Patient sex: M
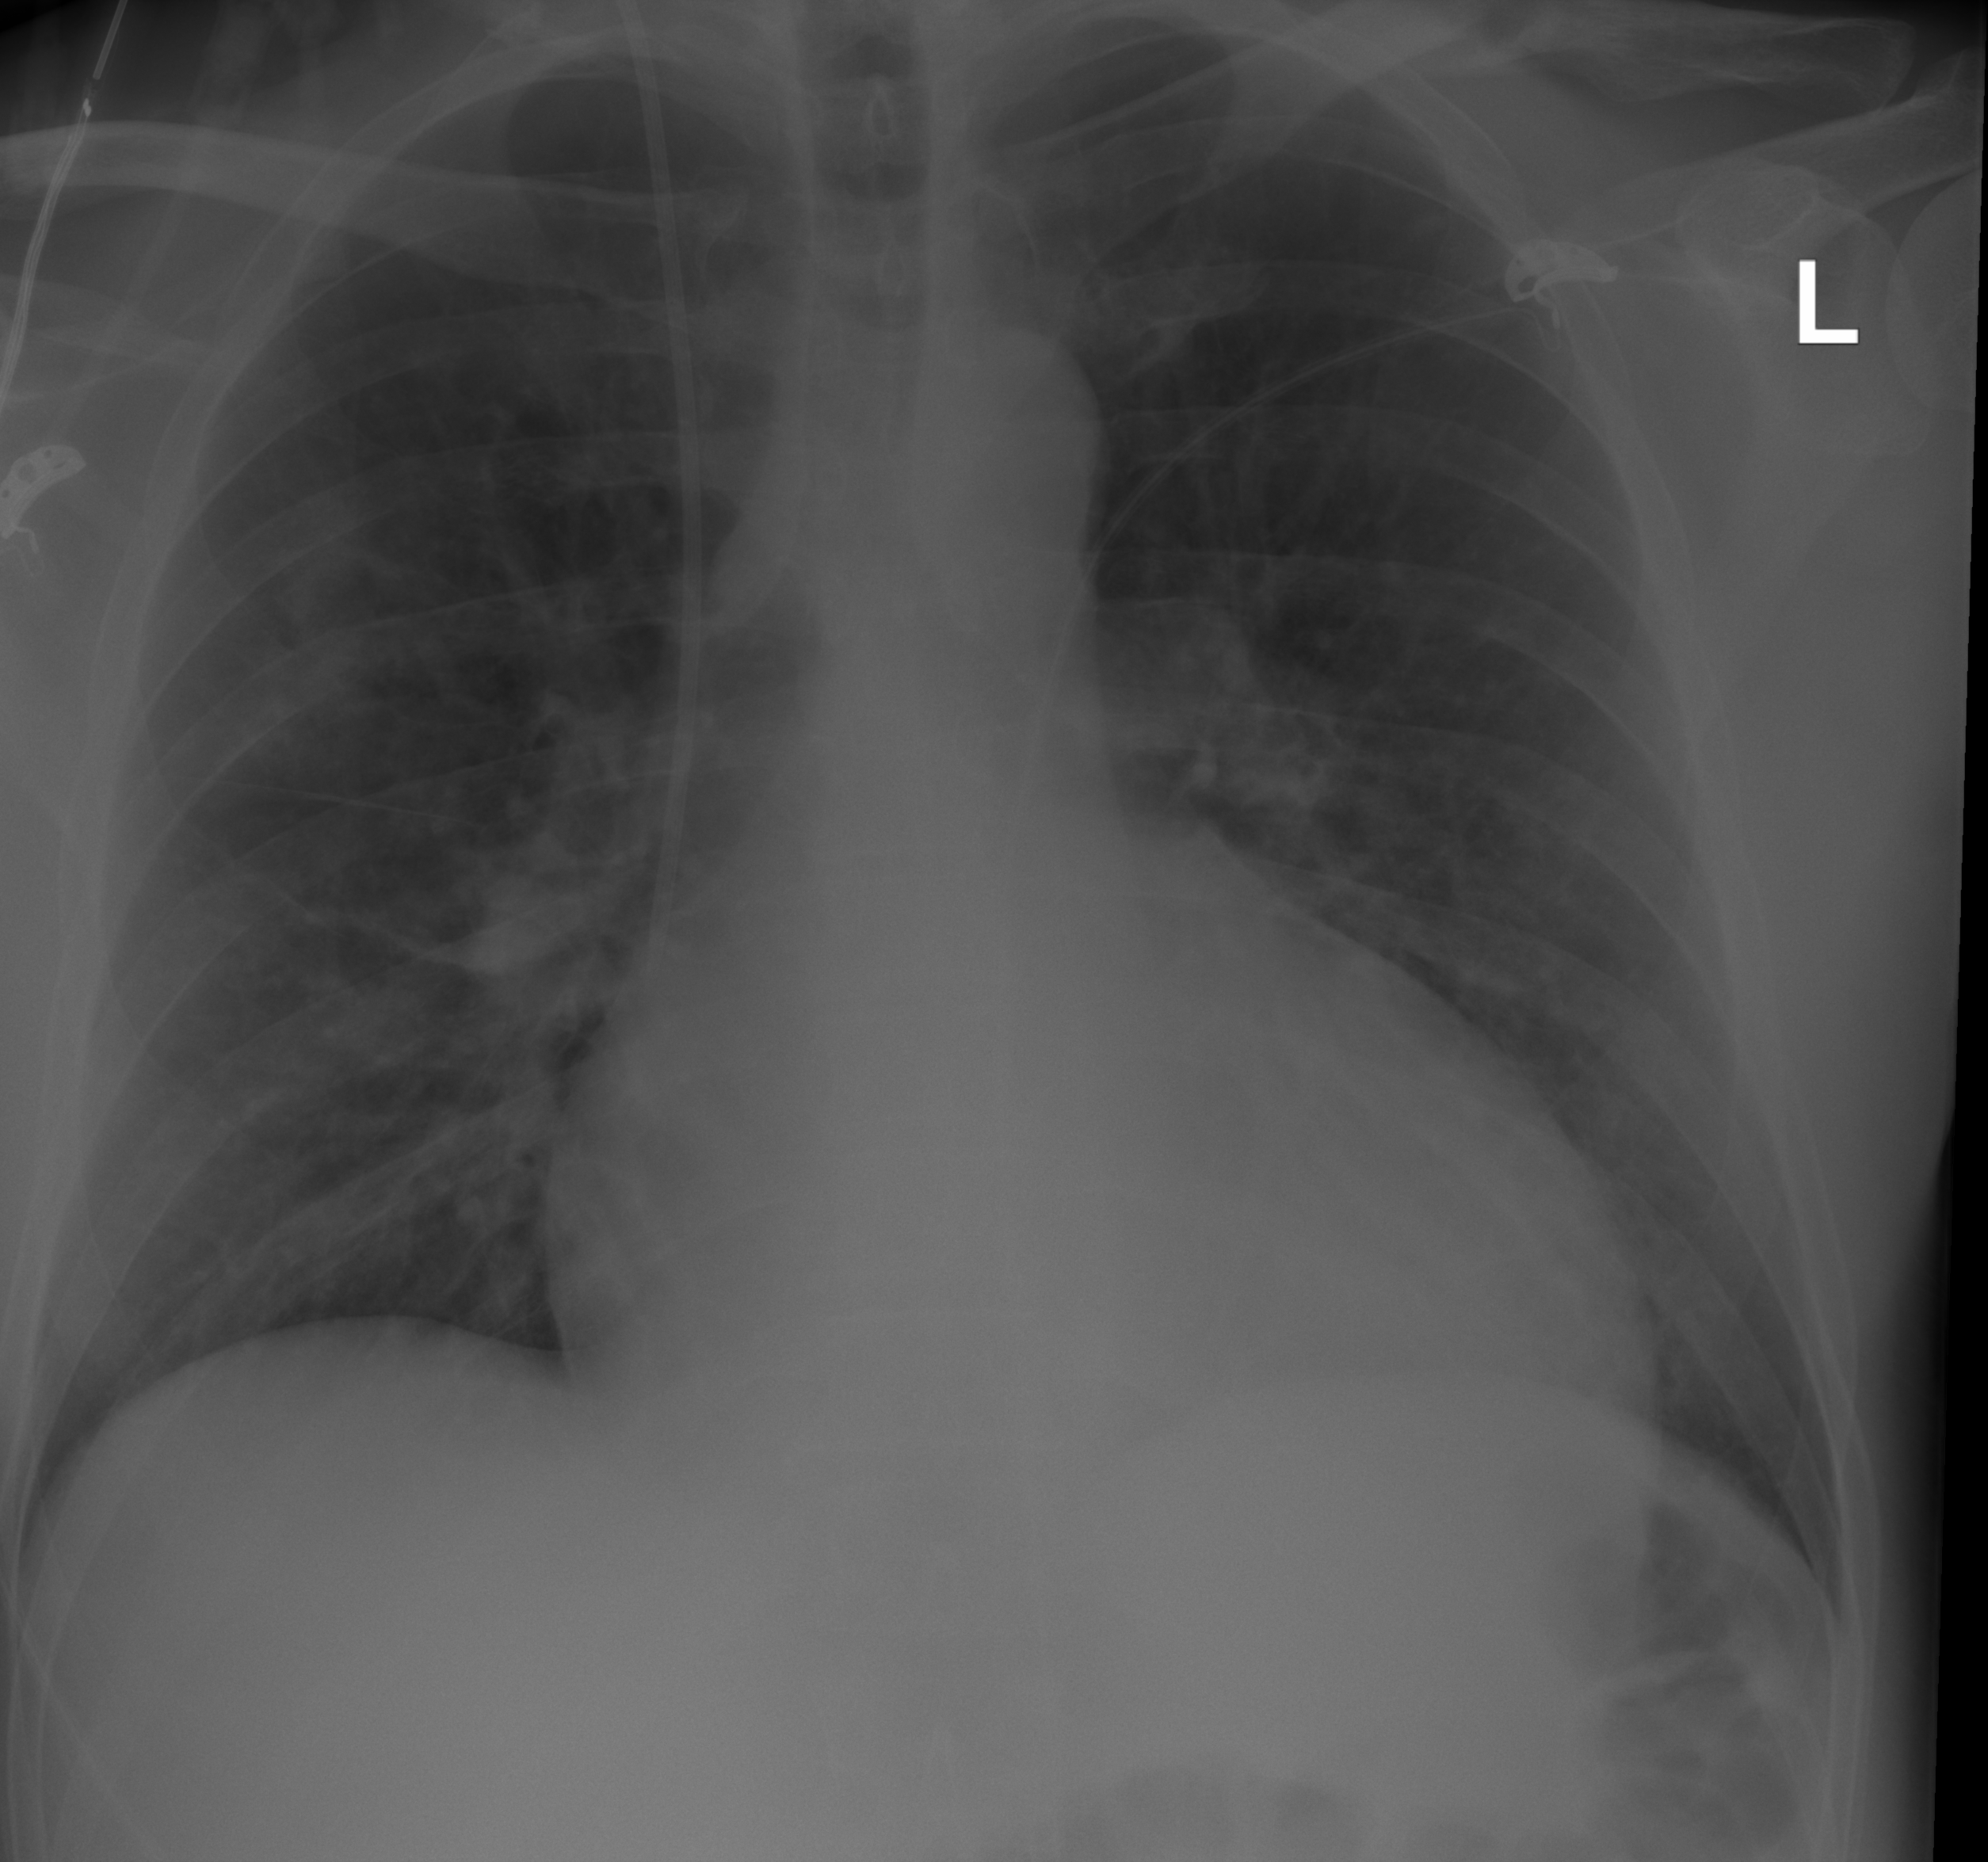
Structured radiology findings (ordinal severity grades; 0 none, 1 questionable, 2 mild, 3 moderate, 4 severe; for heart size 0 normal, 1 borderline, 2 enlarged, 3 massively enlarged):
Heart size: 3
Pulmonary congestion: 2
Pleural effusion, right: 0
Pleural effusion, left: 0
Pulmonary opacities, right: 0
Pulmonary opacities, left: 0
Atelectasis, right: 0
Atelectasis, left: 0